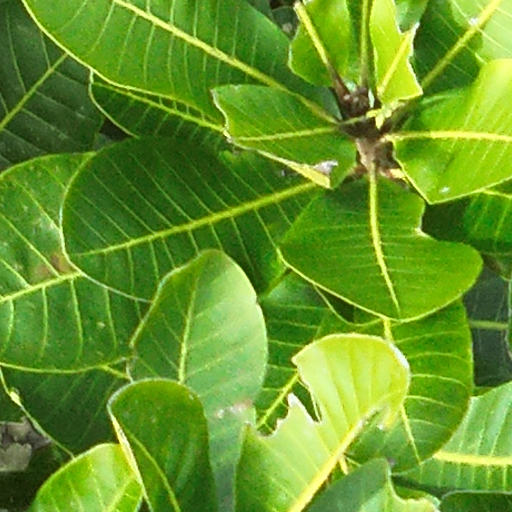
Species: Anacardium excelsum
GBIF accepted scientific name: Anacardium excelsum
Crown area (m\u00b2): 253.273